Question: I'am sharing a NSString and NSURL, using the native UIActivityViewController
The user is logged in into Facebook both in Settings and also in the Facebook App
but after iOS 8.3 i'am getting this error... moreover, on older devices, the dialog confirmation is obscured by the keyboard, making it impossible to confirm or decline

'''
UIActivityViewController *vc = [[UIActivityViewController alloc] initWithActivityItems:items applicationActivities:applicationActivities];
NSArray *excludeActivities = @[UIActivityTypeAssignToContact];
vc.excludedActivityTypes = excludeActivities;
if (IsUserInterfaceIdiomPad) {
vc.popoverPresentationController.sourceView = self.navigationController.view;
}
[self.navigationController presentViewController:vc animated:YES completion:^{
}];
'''
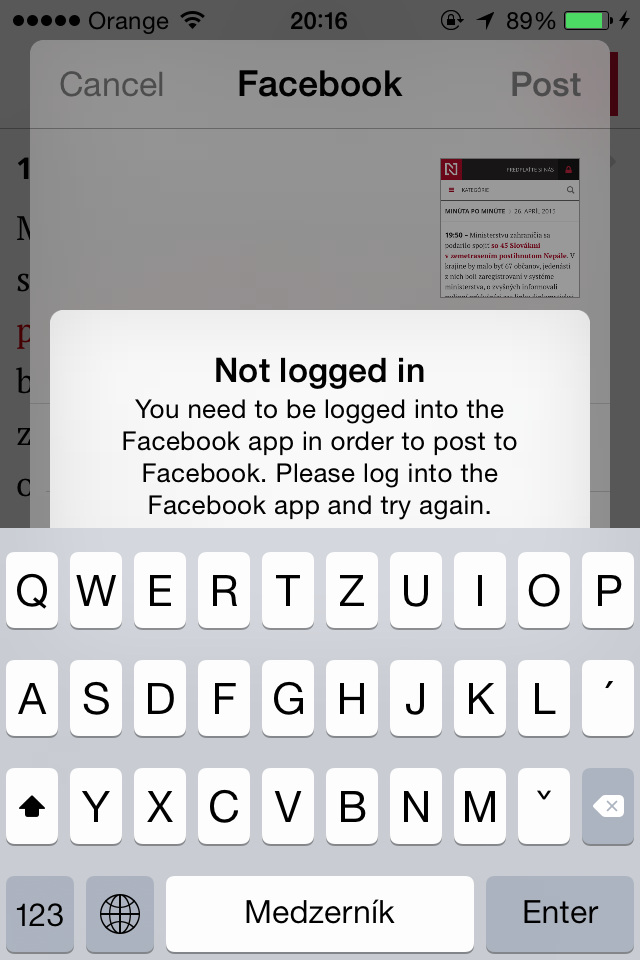
Answer: Yes, this is a bug that went out in Version 29 of the Facebook application. We (Facebook) are working on a fix and hope that it will ship soon.